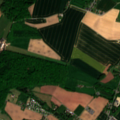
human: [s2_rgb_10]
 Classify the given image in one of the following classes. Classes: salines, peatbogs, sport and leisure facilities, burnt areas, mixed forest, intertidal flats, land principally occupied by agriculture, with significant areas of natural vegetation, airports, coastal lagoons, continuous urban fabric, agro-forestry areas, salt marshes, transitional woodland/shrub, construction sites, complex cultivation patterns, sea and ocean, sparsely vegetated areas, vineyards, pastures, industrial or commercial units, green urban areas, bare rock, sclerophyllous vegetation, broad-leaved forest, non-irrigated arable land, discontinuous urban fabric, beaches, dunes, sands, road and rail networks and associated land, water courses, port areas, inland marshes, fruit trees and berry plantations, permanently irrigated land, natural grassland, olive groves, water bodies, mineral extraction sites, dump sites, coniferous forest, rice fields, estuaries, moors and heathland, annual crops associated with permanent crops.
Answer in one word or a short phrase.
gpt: discontinuous urban fabric, non-irrigated arable land, pastures, complex cultivation patterns, broad-leaved forest